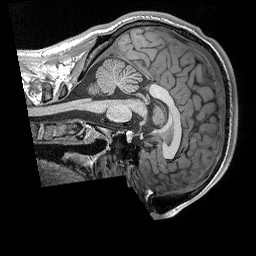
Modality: T1w
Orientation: sagittal
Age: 21
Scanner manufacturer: siemens
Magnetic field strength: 3 T
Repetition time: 2.3 s
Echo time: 0.00296 s